Question: Ok so I have this code :
'''
<body>
<div id="top_bar">
<a target="content_frame" href="main/index.php"> Home | </a>
<a target="content_frame" href="faq/index.html"> FAQ | </a>
<a target="content_frame" href="contact/index.html"> Contact </a>
<div id="search">
<form method="POST" action="/php/search.php">
Search: <input type="text" name="search_box">
<input id="search_button" type="submit" value="Search">
<form>
</div>
</div>
<iframe name="content_frame" src="main/index.php"></iframe>
</body>
'''
And the webpage looks something like this:

How do I make it so when someone writes something in the search_box and presses ENTER it doesn't change the whole page but it acts on the iframe instead?
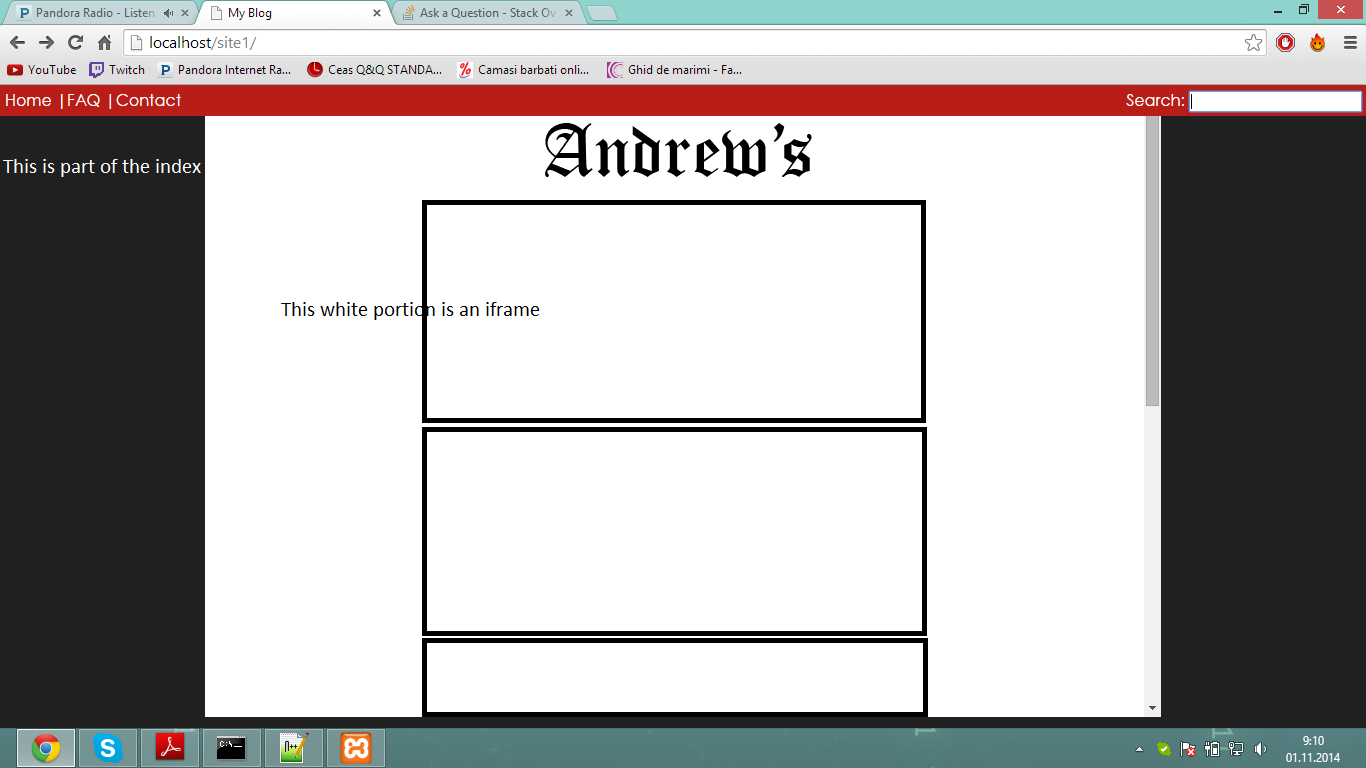
Answer: Setting the target attribute of the form should do the job :)
'''
<form method="POST" action="/php/search.php" target="content_frame">
Search: <input type="text" name="search_box">
<input id="search_button" type="submit" value="Search">
<form>
'''